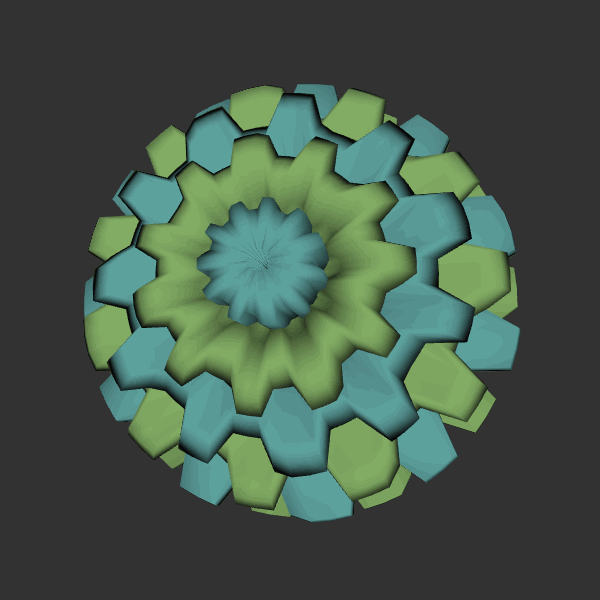
Background: dark